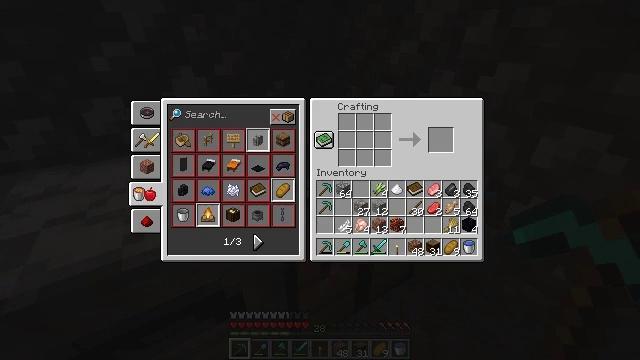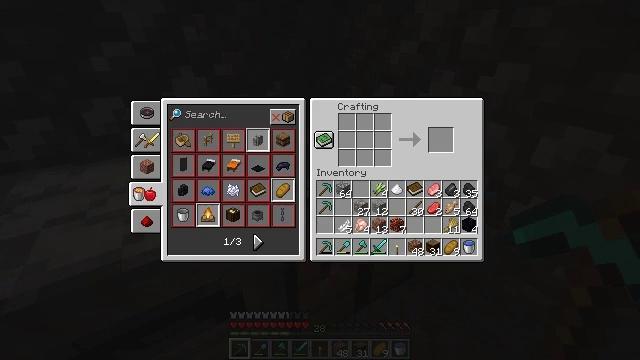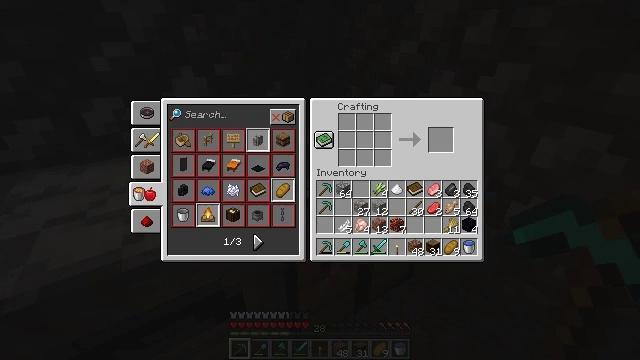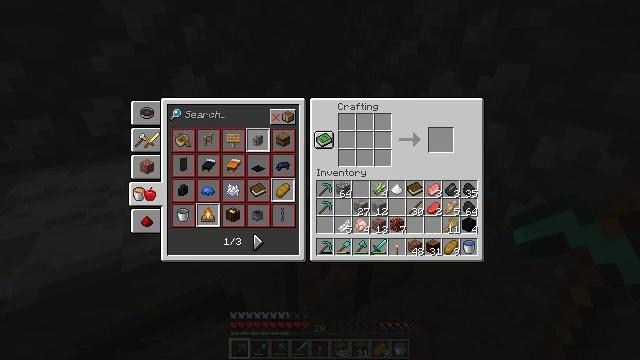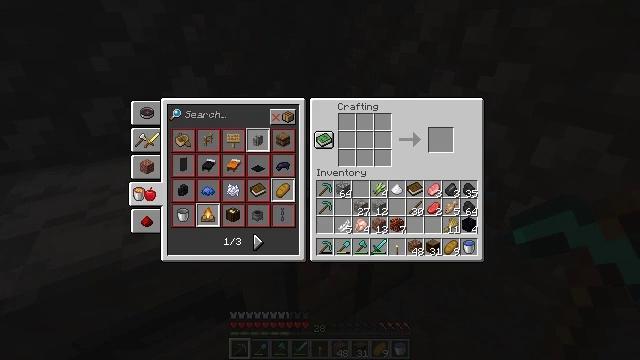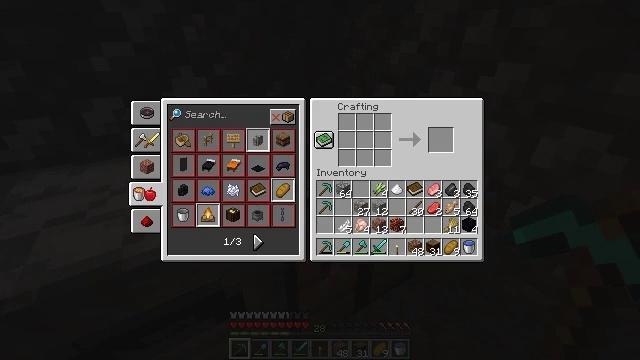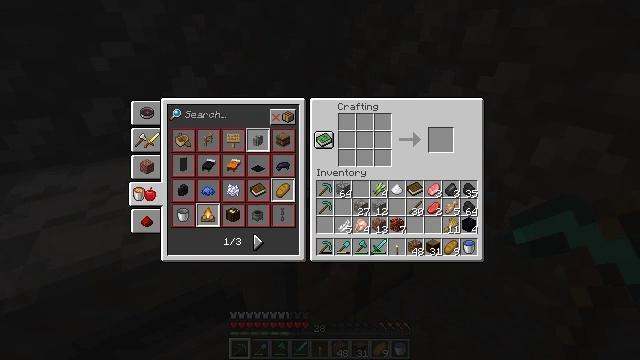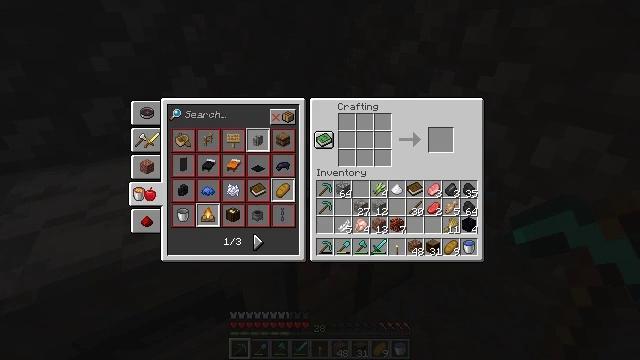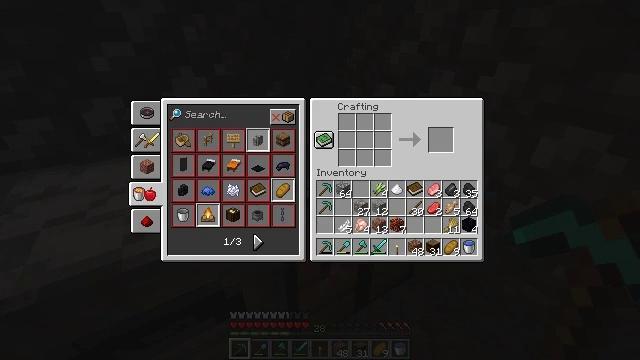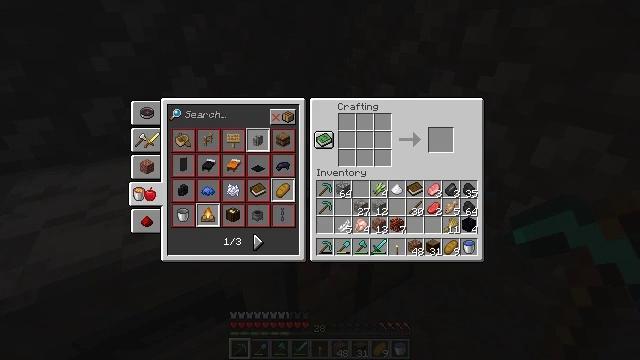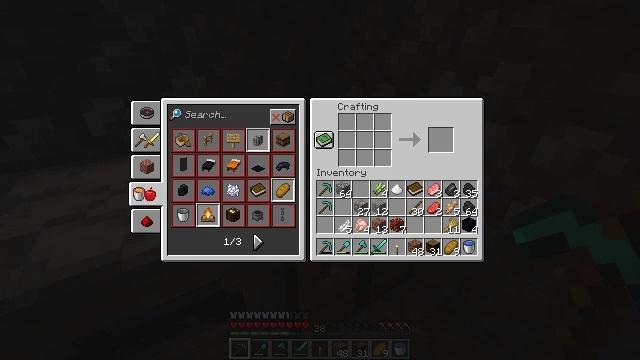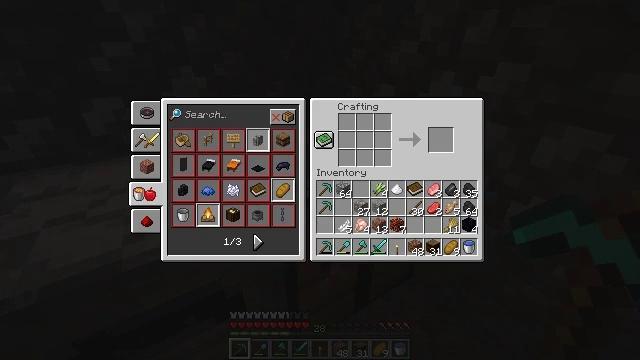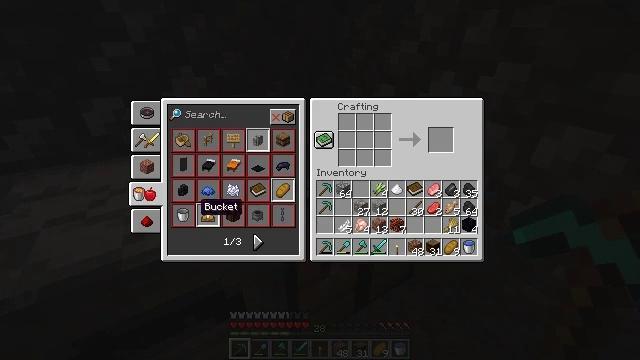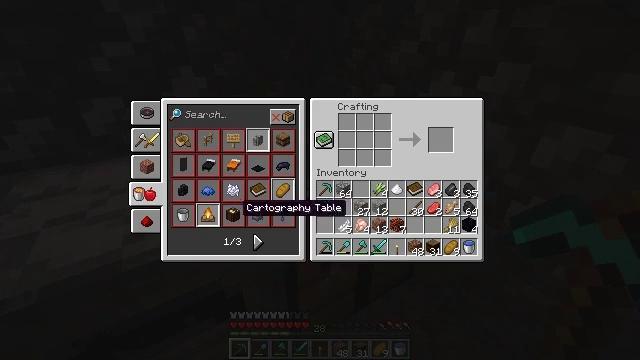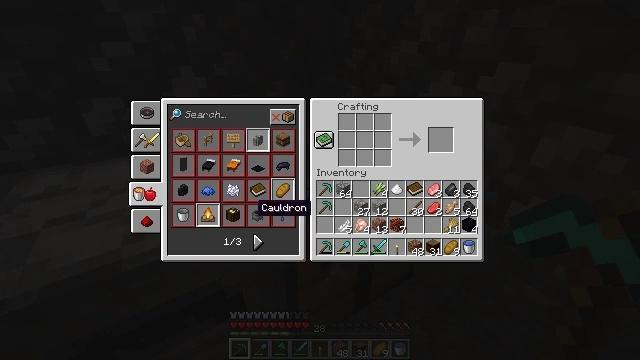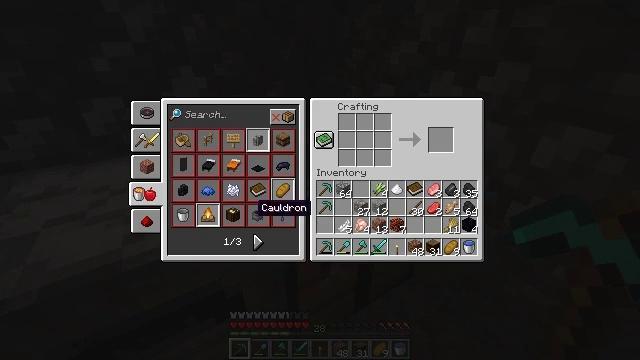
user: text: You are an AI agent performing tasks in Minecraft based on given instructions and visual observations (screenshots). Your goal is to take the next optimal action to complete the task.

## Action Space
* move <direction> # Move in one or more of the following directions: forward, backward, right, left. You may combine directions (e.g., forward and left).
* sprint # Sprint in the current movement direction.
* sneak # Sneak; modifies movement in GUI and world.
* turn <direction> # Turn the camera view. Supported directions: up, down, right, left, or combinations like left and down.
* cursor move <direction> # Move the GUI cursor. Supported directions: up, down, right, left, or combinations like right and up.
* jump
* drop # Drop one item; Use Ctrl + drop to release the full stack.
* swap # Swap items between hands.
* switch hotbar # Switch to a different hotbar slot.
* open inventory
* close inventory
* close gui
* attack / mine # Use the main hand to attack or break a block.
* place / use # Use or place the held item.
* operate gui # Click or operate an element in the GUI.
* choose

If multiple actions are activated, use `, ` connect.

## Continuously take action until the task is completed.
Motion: motion action
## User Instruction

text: Obtain an enchanting table using obsidian, diamonds, and a book.
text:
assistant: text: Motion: operate gui
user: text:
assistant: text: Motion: no_op
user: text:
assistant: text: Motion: no_op
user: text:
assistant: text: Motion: no_op
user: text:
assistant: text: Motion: no_op
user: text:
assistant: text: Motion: no_op
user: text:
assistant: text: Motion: no_op
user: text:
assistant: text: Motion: cursor move down
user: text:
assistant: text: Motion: no_op
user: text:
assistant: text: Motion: no_op
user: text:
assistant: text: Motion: no_op
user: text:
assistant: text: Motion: cursor move right
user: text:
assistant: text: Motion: cursor move right
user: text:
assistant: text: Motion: cursor move right
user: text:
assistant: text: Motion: no_op
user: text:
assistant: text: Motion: no_op
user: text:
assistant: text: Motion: no_op
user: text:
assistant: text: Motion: no_op
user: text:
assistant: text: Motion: no_op
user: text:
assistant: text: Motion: no_op
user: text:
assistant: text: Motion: no_op
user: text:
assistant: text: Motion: no_op
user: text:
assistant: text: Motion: no_op
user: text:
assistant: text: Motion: no_op
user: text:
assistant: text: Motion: no_op
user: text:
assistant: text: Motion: no_op
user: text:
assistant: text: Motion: cursor move left
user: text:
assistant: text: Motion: cursor move left
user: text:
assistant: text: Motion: no_op
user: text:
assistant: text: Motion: cursor move left